Question: How can make something like this?
?
For my aplication I want some list of image button and if I've press one button I want to do something. I've really search on all google to find that and I've found some example but all of them are to complex and have so more details
Can anyone suggest me one tutorial or example about how to make a SIMPLE list of image button?
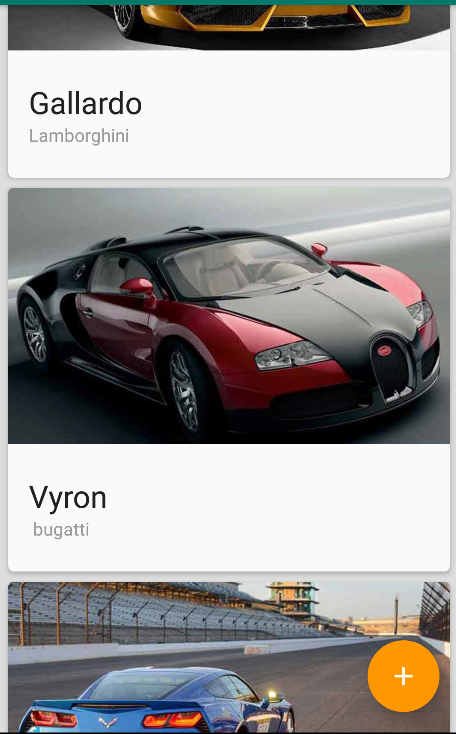
Answer: Well a simple way to make a list of buttons is creating an adapter. You would use this by doing something list 'ButtonListAdapter buttonListAdapter = new ButtonListAdapter(context, List<"of whatever you send in">);.' And then with the list 'list.setAdapter(buttonListAdapter);'
'''
class ButtonListAdapater extends BaseAdapter
{
Context mContext;
private LayoutInflater mInflater;
List<"whatever you want to pass in such as images or textfiels or classes"> mDatas;
public ButtonListAdapater (Context context, List<"whatever you want to pass in such as images or textfiels or classes"> results)
{
mContext = context;
mDatas = results;
mInflater = LayoutInflater.from(mContext);
}
@Override
public int getCount()
{
return mDatas.size();
}
@Override
public Object getItem(int position)
{
return null;
}
@Override
public long getItemId(int position)
{
return 0;
}
@Override
public View getView(int position, View convertView, ViewGroup parent)
{
ViewHolder holder;
"whatever you want to pass in such as images or textfiels or classes" data = mDatas.get(position);
if (convertView == null) {
"whatever layout you made, on click effect can be in layout on in code"
convertView = mInflater.inflate(R.layout.data_list_item, null);
holder = new ViewHolder();
holder.tvButton = (TextView) convertView.findViewById(R.id.textViewButton);
holder.lbButton = (ImageButton) convertView.findViewById(R.id.Button);
convertView.setTag(holder);
} else {
holder = (ViewHolder) convertView.getTag();
}
holder.tvButton.setText(data.getData());
"With the button here it depends on what you want to do and how, since its perfectly fine to put an onclicklistener here or in the layout"
holder.llButton.setOnClickListener(new View.OnClickListener() {
@Override
public void onClick(View v) {
Intent intent = new Intent(context, OTherActivity.class);
startActivity(intent)
}
});
return convertView;
}
static class ViewHolder
{
TextView tvButton;
ImageButton lbButton;
}
'''
And data_list_item layout xml can be something simple such as
'''
<?xml version="1.0" encoding="utf-8"?>
<LinearLayout xmlns:android="http://schemas.android.com/apk/res/android"
android:layout_width="match_parent"
android:layout_height="match_parent"
android:orientation="vertical" >
<ImageButton
android:layout_width="match_parent"
android:layout_height="match_parent"
android:id="@+id/R.id.Button/>
</LinearLayout>
'''